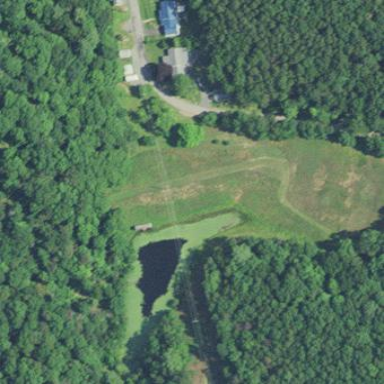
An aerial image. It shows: Pond surrounded by natural water.